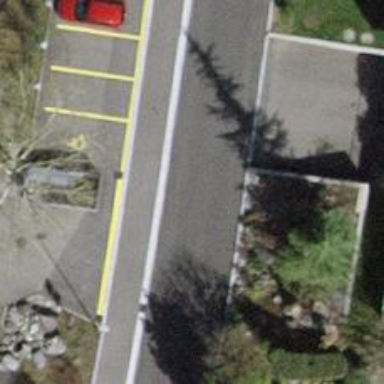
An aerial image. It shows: Traffic calming table.